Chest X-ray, AP view. Patient: 10 years old, sex F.
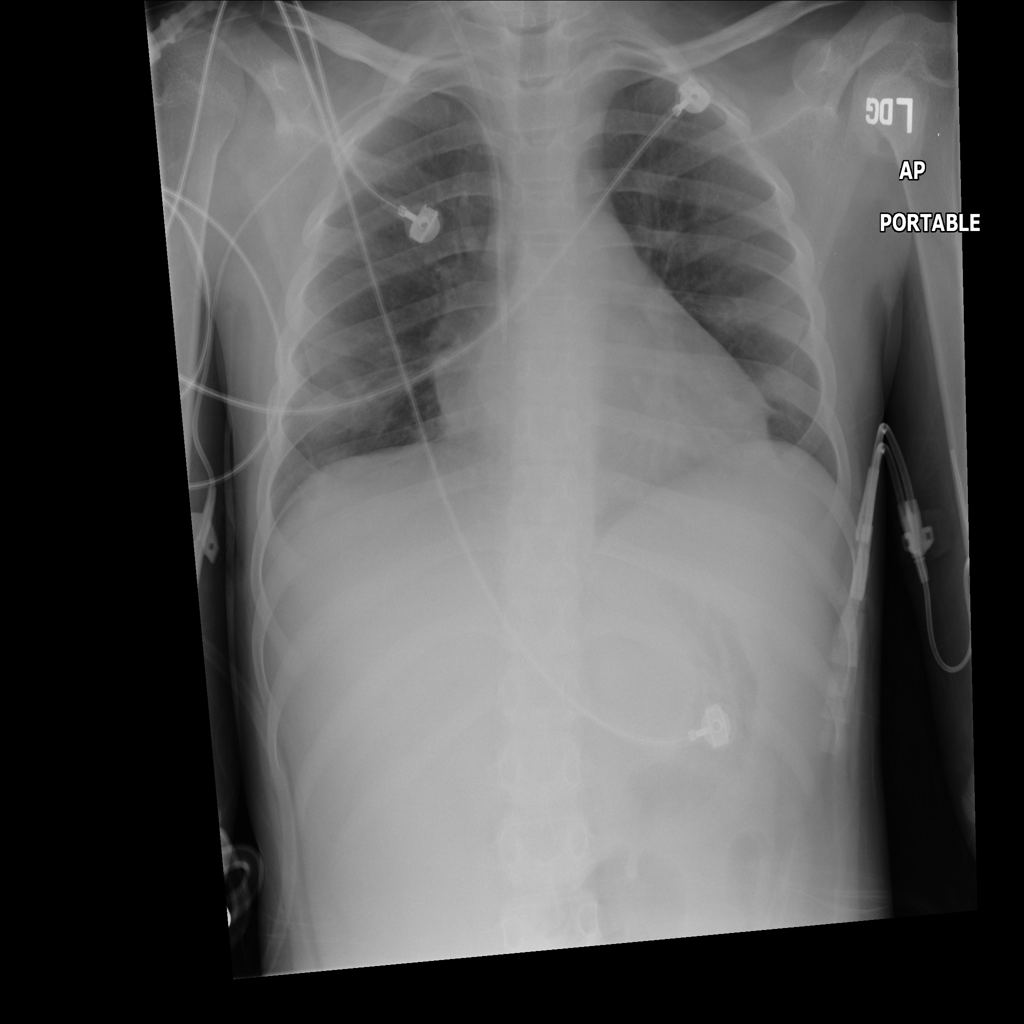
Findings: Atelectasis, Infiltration